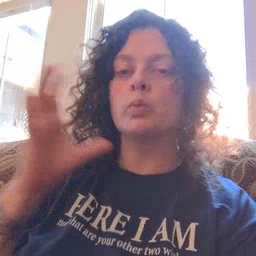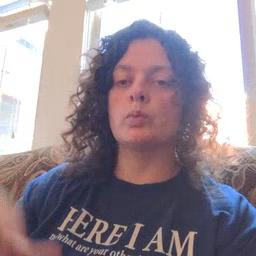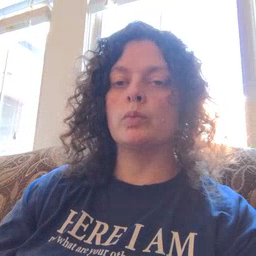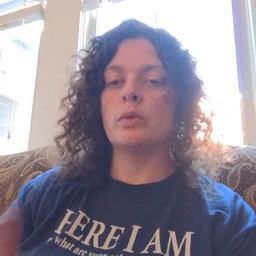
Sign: balloon